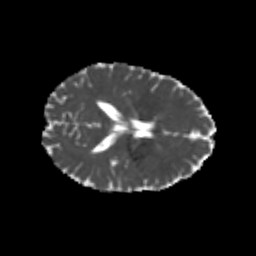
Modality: MD
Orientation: axial
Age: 25
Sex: female
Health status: healthy
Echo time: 0.074 s